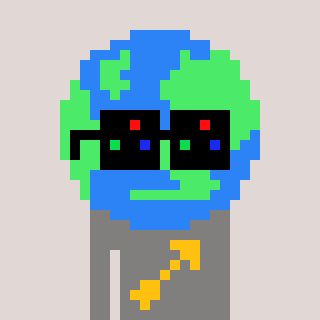
a pixel art character with square black sunglasses, a earth-shaped head and a bluegrey-colored body on a warm background